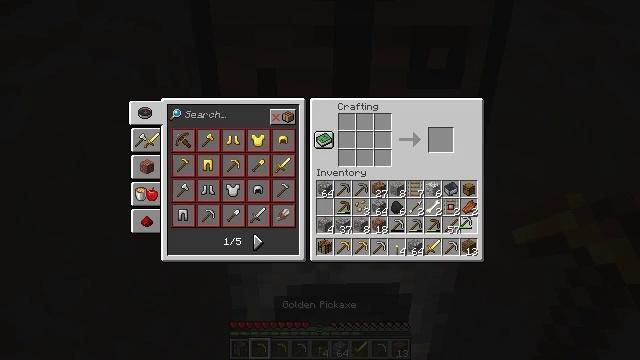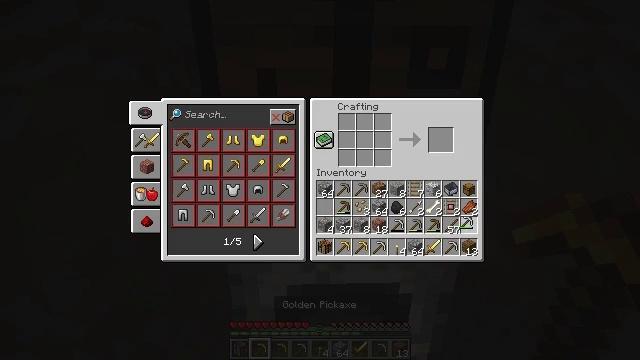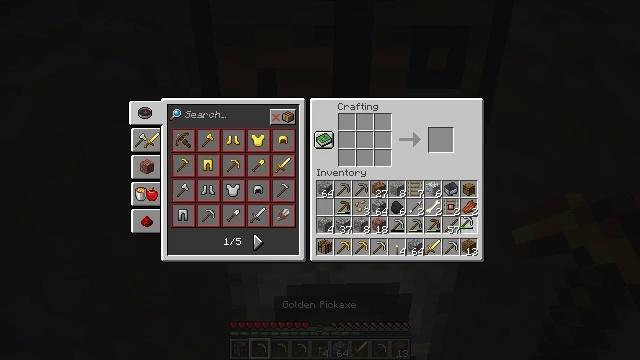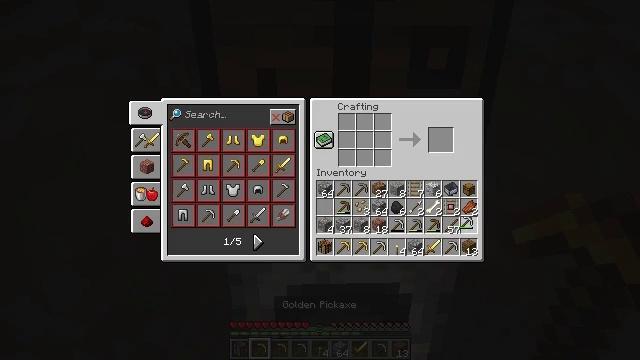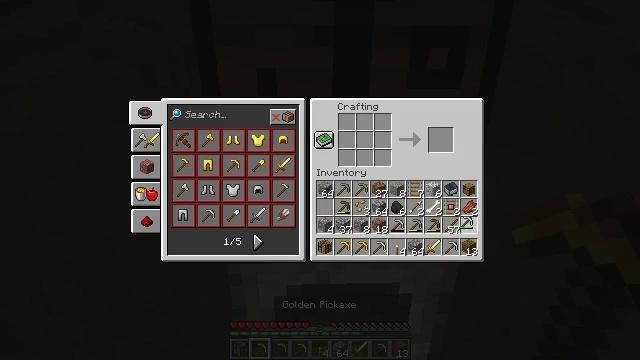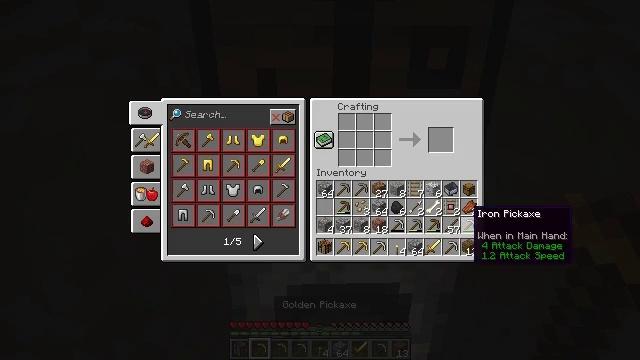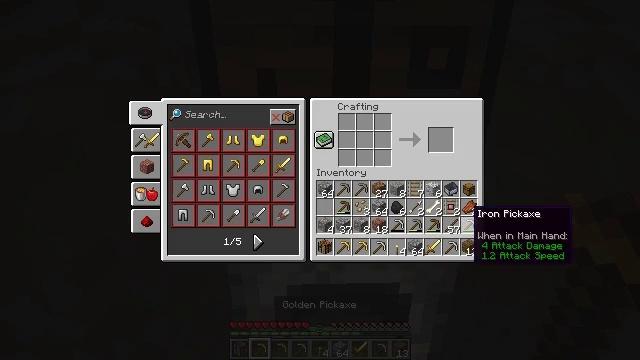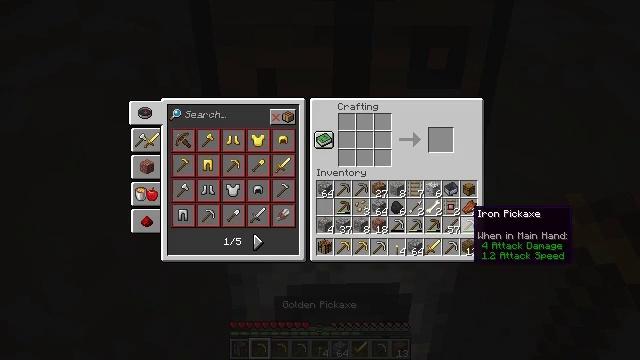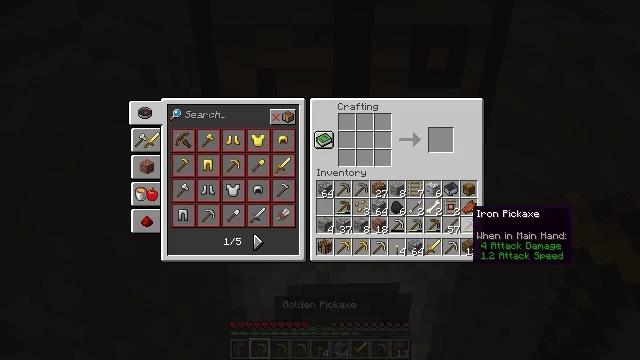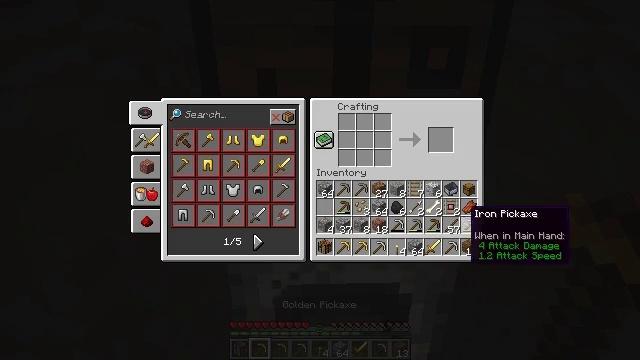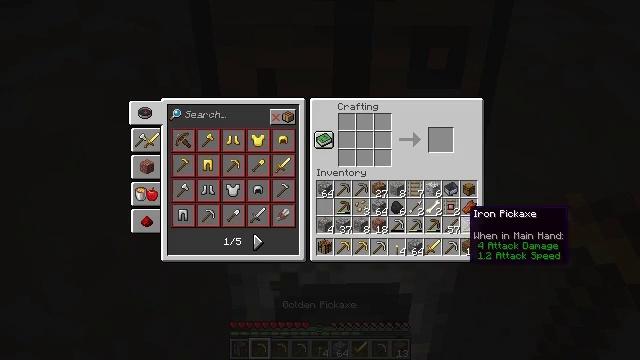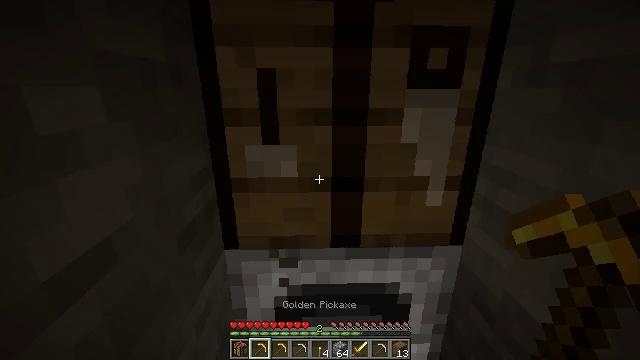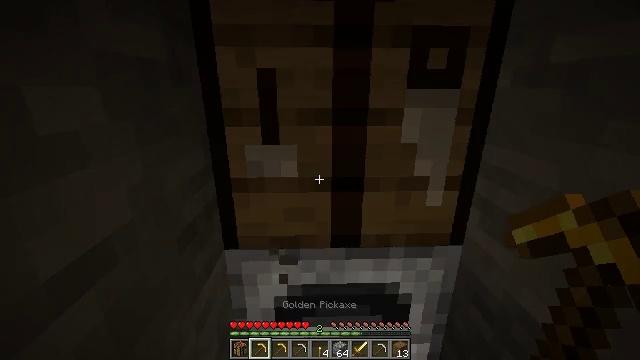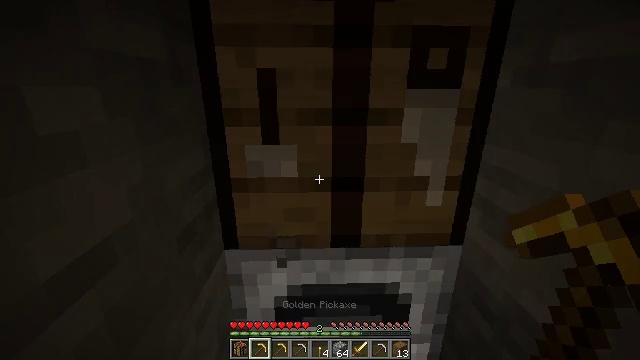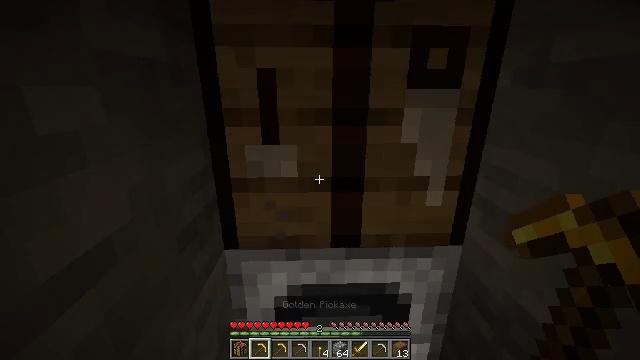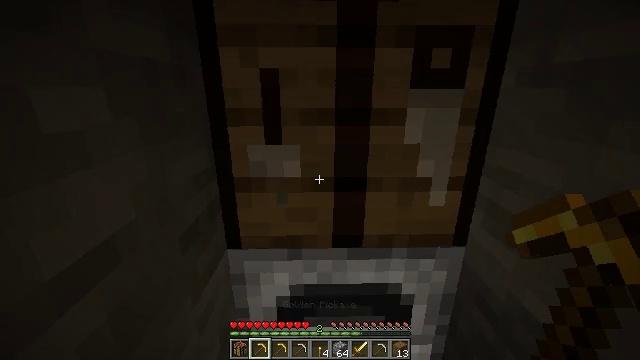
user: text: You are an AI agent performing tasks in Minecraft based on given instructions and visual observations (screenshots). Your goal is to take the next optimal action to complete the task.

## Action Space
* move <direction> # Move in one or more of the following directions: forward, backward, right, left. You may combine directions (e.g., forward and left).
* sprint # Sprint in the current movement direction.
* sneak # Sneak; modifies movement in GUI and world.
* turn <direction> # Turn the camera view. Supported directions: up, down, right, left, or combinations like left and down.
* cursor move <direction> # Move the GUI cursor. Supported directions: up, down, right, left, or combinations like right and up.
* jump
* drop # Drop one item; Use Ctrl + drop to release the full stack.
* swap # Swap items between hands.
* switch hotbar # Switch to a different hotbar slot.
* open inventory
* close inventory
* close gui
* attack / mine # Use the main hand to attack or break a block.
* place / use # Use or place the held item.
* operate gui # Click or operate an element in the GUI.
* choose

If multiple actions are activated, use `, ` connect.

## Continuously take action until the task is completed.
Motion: motion action
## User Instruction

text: Attack the crafting table to break it.
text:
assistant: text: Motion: operate gui
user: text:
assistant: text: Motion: operate gui
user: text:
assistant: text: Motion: operate gui
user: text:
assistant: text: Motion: operate gui
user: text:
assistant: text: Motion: no_op
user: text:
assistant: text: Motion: no_op
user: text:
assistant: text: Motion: no_op
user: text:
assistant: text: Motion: no_op
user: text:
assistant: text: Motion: no_op
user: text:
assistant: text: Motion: no_op
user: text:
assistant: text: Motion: no_op
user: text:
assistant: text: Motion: close gui
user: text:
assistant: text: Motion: open inventory
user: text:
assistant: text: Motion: open inventory
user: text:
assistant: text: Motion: no_op
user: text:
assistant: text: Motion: no_op
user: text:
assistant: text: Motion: turn left
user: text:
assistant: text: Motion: turn left
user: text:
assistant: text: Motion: no_op
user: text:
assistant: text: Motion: no_op
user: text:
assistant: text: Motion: no_op
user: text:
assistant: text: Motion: no_op
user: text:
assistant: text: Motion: no_op
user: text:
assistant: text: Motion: no_op
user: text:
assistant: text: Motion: no_op
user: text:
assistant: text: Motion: turn right
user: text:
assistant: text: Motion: no_op
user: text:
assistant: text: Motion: move forward
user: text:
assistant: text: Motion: move forward
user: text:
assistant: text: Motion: move forward, attack / mine